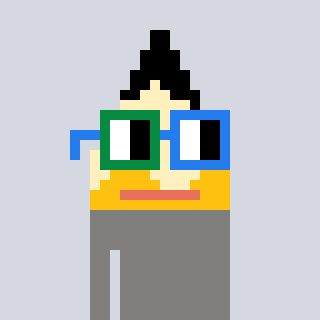
a pixel art character with square green and blue glasses, a pencil-shaped head and a bluegrey-colored body on a cool background